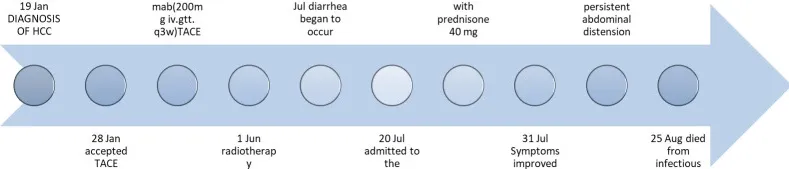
Timeline of the clinical course. TACE, transcatheter arterial chemoembolization; iv. gtt. , intravenous drip; po. , per os.
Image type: chart (chart)